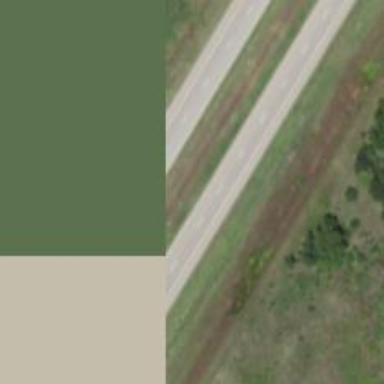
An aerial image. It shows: Primary highway with expressway characteristics.